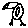
Label: bird